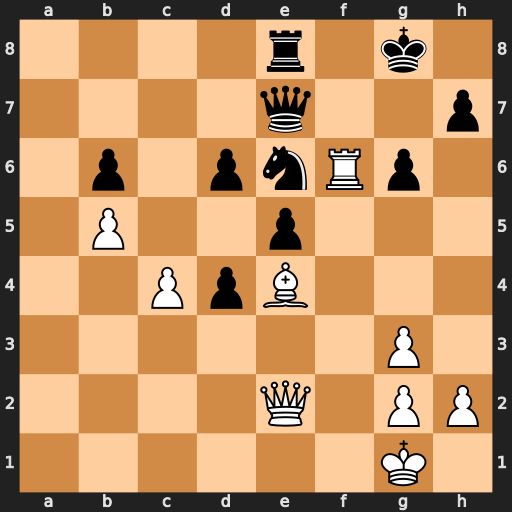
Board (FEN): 4r1k1/4q2p/1p1pnRp1/1P2p3/2PpB3/6P1/4Q1PP/6K1
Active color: w
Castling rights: -
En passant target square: -
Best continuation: Rxe6 Qxe6 Bd5 Qxd5 cxd5